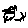
Label: cat